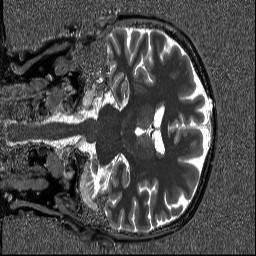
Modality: T1map
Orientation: coronal
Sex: female